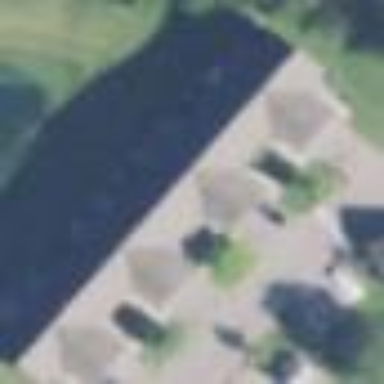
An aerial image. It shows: Terrace building.